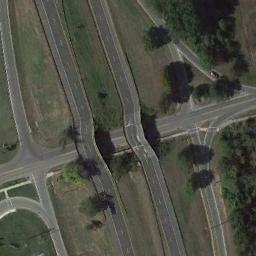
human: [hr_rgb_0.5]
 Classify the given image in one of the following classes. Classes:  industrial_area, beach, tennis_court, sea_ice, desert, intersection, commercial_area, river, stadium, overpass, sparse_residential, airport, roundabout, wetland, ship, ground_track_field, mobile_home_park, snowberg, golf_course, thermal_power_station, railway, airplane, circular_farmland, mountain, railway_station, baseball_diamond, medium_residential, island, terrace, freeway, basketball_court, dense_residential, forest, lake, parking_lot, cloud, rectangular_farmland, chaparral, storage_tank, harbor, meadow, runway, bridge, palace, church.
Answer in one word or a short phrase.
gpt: overpass